Question: I am facing a problem regarding iostream file not found in header file.I just added a c++ file in my project a header file also included by default with some macro definition and including iostream file as
'''
#ifndef __ObjectiveCPlus__File__
#define __ObjectiveCPlus__File__
#include <iostream>
#endif
'''
but at this line I am getting error at include line as

I google it a lot and found various types of answer regarding this.But no one is able to correct my errors.
Please help
Thanks!
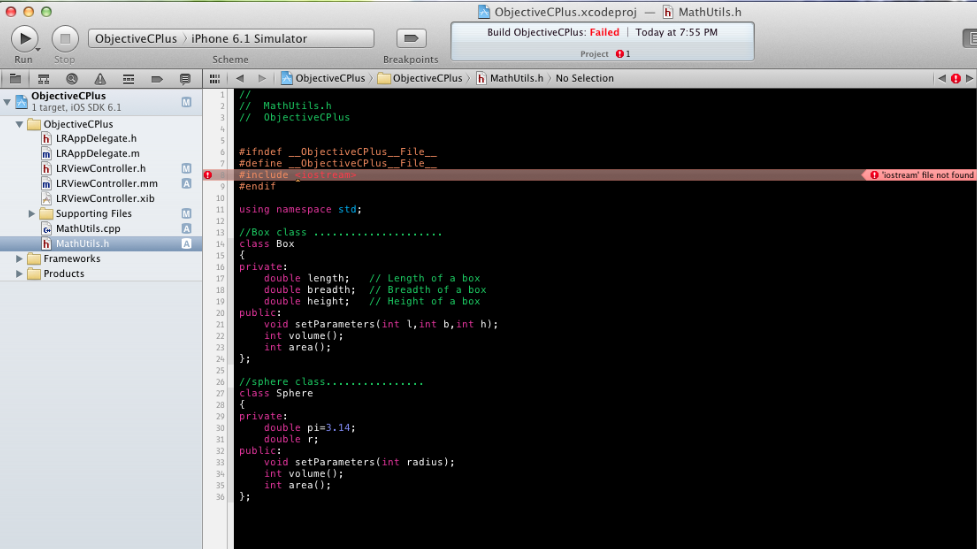
Answer: You don't need '<iostream>' in your header file, put it in your .cpp file. You're not referring to anything in the iostream library in your header file, using this library is more of an implementation detail.
## Why?
I believe UIAppDelegate imports UIViewController.h, that includes MathUtils.h. Because UIAppDelegate's implementation is in a .m file, it's being compiled for Objective-C, and this chain of includes (which is all based on the header files) is including something that is C++. As such, the Objective-C portion is unable to find '<iostream>', as that library does not exist in pure Obj-C.
Putting it in your .cpp file limits it to one compilation unit, the MathUtils unit. Having it in your header file includes it in all compilation units that have a dependancy on whatever is using it, which may not be Objective C++.
## Alternative Solution
You could have your whole project as Objective C++ (in this case, by changing UIAppDelegate.m to UIAppDelegate.mm), which means C++ can be used throughout. I'm not a fan of this method, and it could mask bad coding practices.